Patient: sex M, age 57
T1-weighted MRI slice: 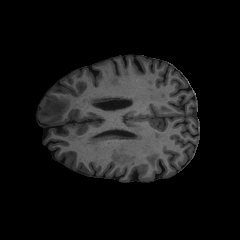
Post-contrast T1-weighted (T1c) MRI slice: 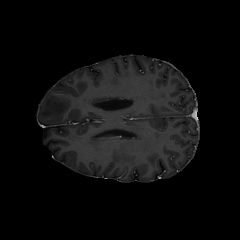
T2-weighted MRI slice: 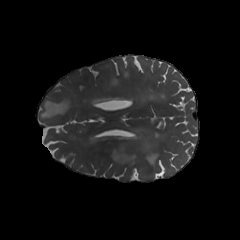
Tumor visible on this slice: yes
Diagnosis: Glioblastoma, IDH-wildtype
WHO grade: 4